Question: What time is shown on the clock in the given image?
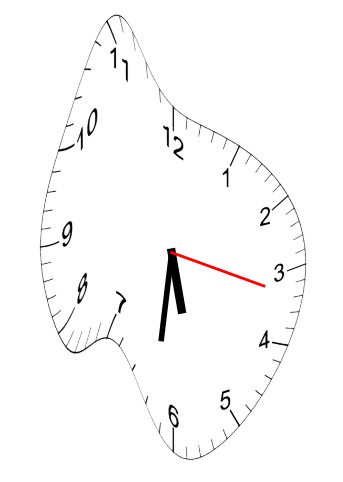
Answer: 05:31:17